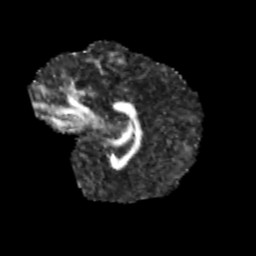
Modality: FA
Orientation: sagittal
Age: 12
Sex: female
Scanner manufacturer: siemens
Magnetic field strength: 3 T
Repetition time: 3.8 s
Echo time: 0.07 s